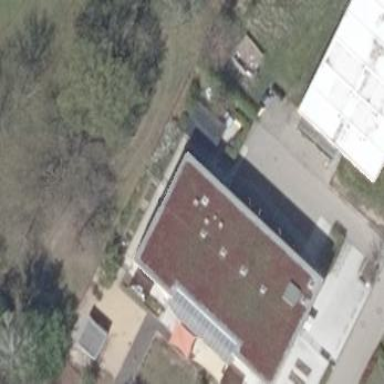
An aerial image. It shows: Flat-roofed kindergarten building.